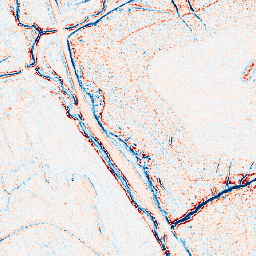
Category: edge_preserving
Decomposition family: anisotropic_diffusion
Decomposition parameters: iterations: 5
kappa: 50
gamma: 0.15
Upsampling method: nearest
Upsampling parameters: scale: 2
Upsampling scale: 2